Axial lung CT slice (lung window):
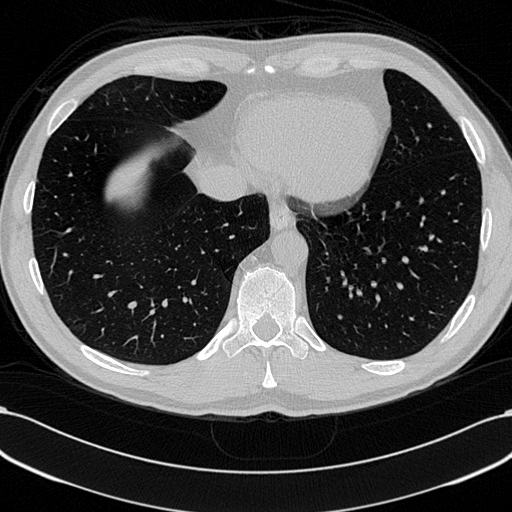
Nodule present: no